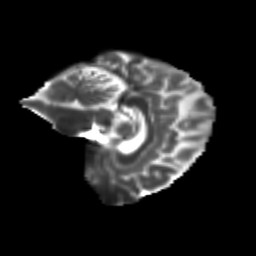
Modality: T2w
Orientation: sagittal
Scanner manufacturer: siemens
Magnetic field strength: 3 T
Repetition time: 9.2 s
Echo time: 0.084 s